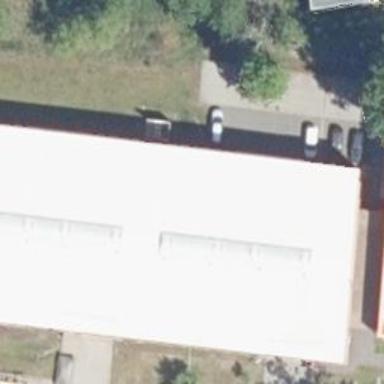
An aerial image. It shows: Commercial building.